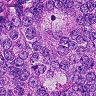
Metastatic tissue present: yes